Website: macys
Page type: gifting
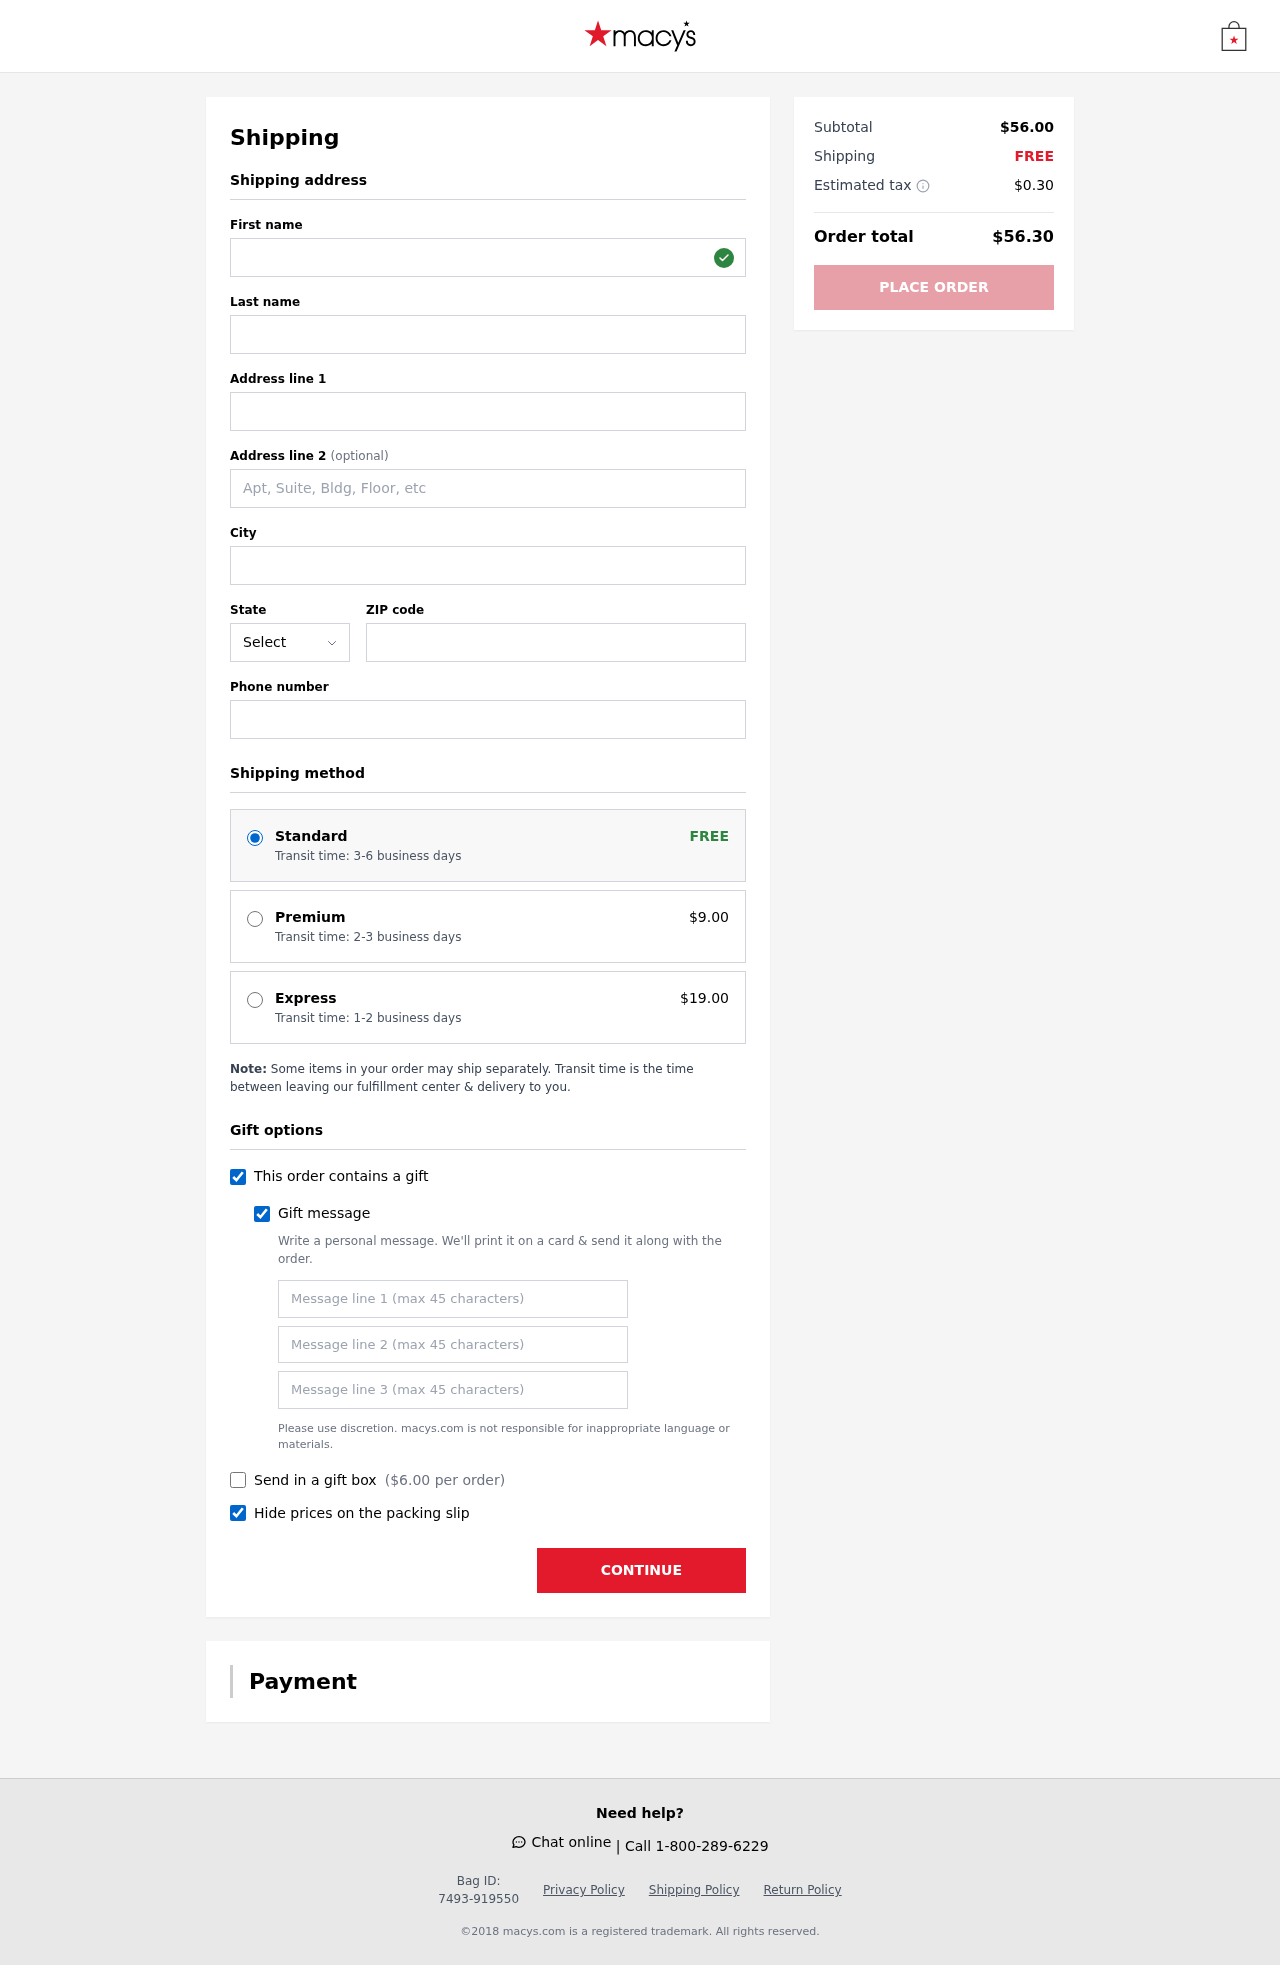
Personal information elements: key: PII_STATE_ABBR
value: MH
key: PII_FIRSTNAME
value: Kenneth
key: PII_LASTNAME
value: Brown
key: PII_STREET
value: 28094 Jennings Fall Apt. 940
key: PII_STREET2
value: Suite 827
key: PII_CITY
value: Morrisstad
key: PII_POSTCODE
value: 34117
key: PII_PHONE
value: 8875114081
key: PII_GIFT_MESSAGE
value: Hey Richard, I thought you might appreciate this little boost for your joints—after all the hikes we’ve got planned! Wishing you a year full of adventure and staying active. Cheers!  Kenneth
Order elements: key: ORDER_SHIPPING_STANDARD
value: Transit time: 3-6 business days
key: ORDER_SHIPPING_PREMIUM
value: Transit time: 2-3 business days
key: ORDER_SHIPPING_PREMIUM_PRICE
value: $9.00
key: ORDER_SHIPPING_EXPRESS
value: Transit time: 1-2 business days
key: ORDER_SHIPPING_EXPRESS_PRICE
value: $19.00
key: ORDER_GIFT_BOX_PRICE
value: $6.00
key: ORDER_SUBTOTAL
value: $56.00
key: ORDER_SHIPPING_COST
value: FREE
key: ORDER_TAX
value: $0.30
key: ORDER_TOTAL
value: $56.30